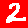
Digit: 2